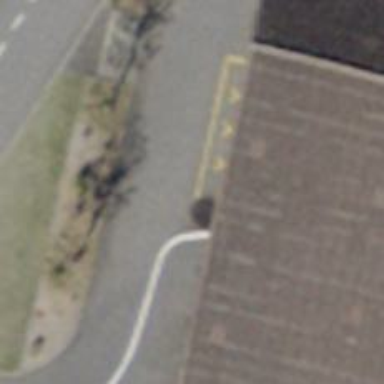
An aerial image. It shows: Parking entrance.